Lunar surface albedo tile
Center latitude: 13.635
Center longitude: -39.096
Resolution (meters per pixel, mean): 140.9
Tile area (km^2): 20241.62
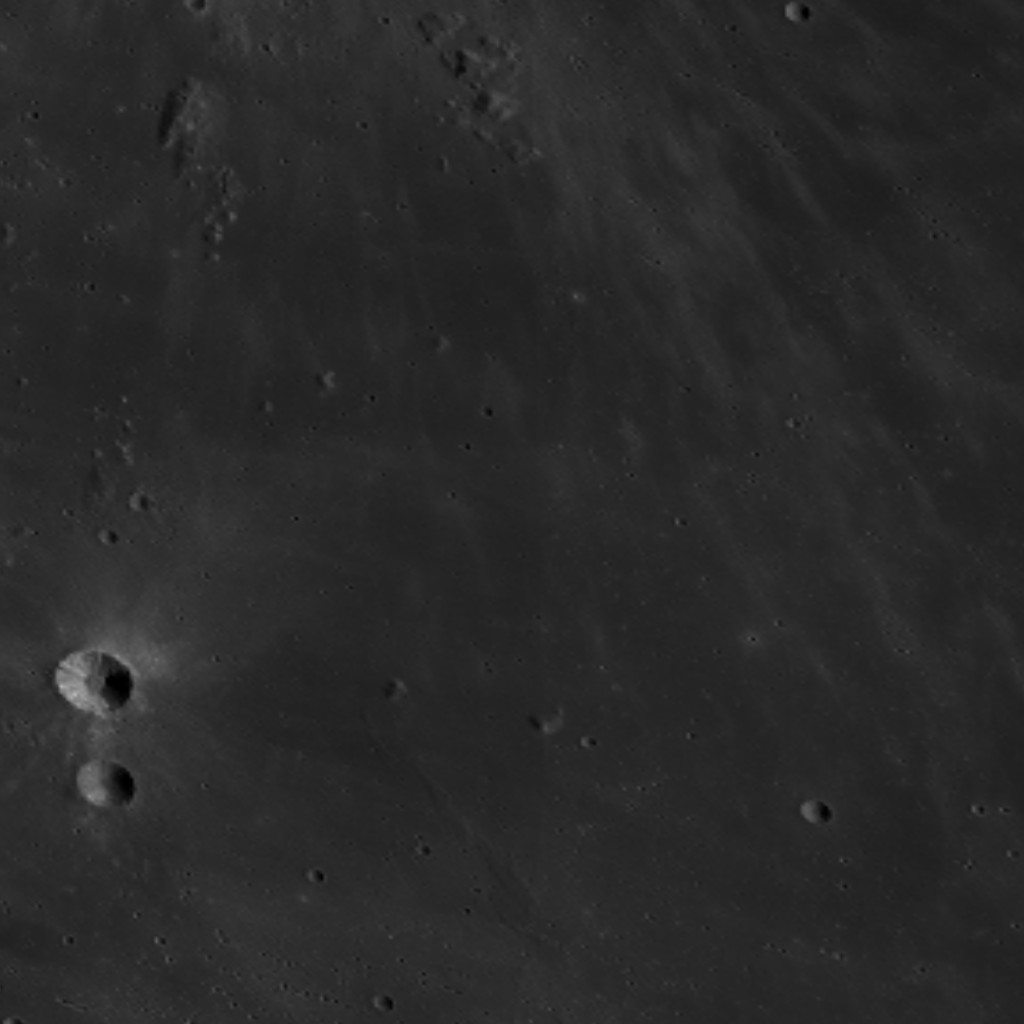